Question: I came across Google Currents and i absolutely love the UI.
Is there any plugin or implementation library to achieve the Slide show on the homepage.

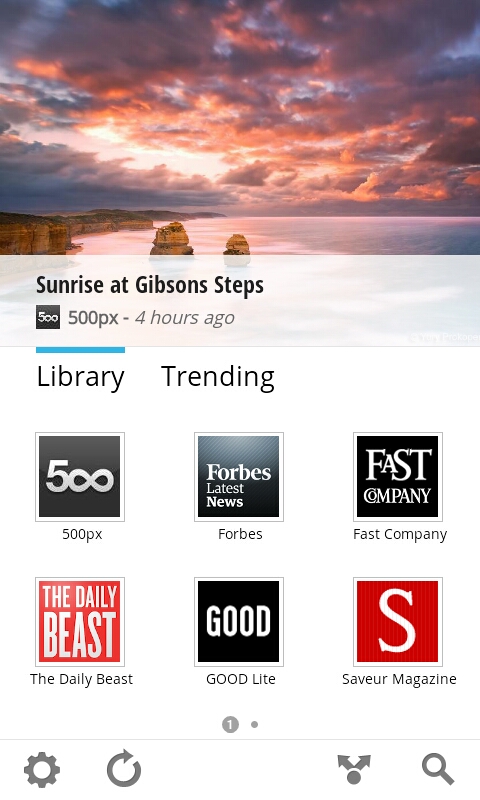
Answer: ActionBarSherlock will be your new friend with the ViewPagerIndicaotor!:
<URL>